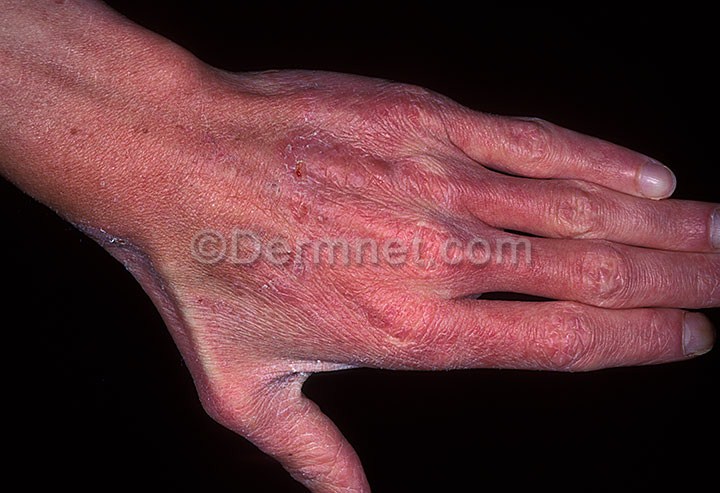
Disease: Tinea Ringworm Candidiasis and other Fungal Infections